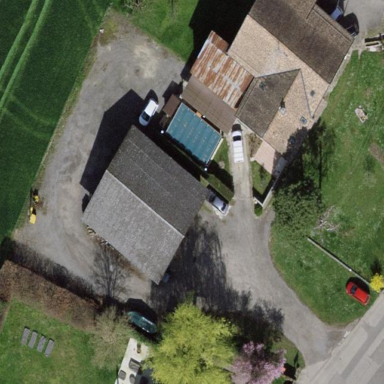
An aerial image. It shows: Farmyard area.